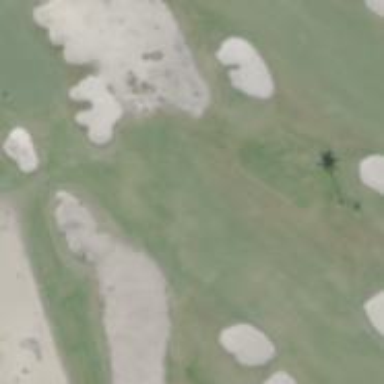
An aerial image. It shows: View of golf hole.